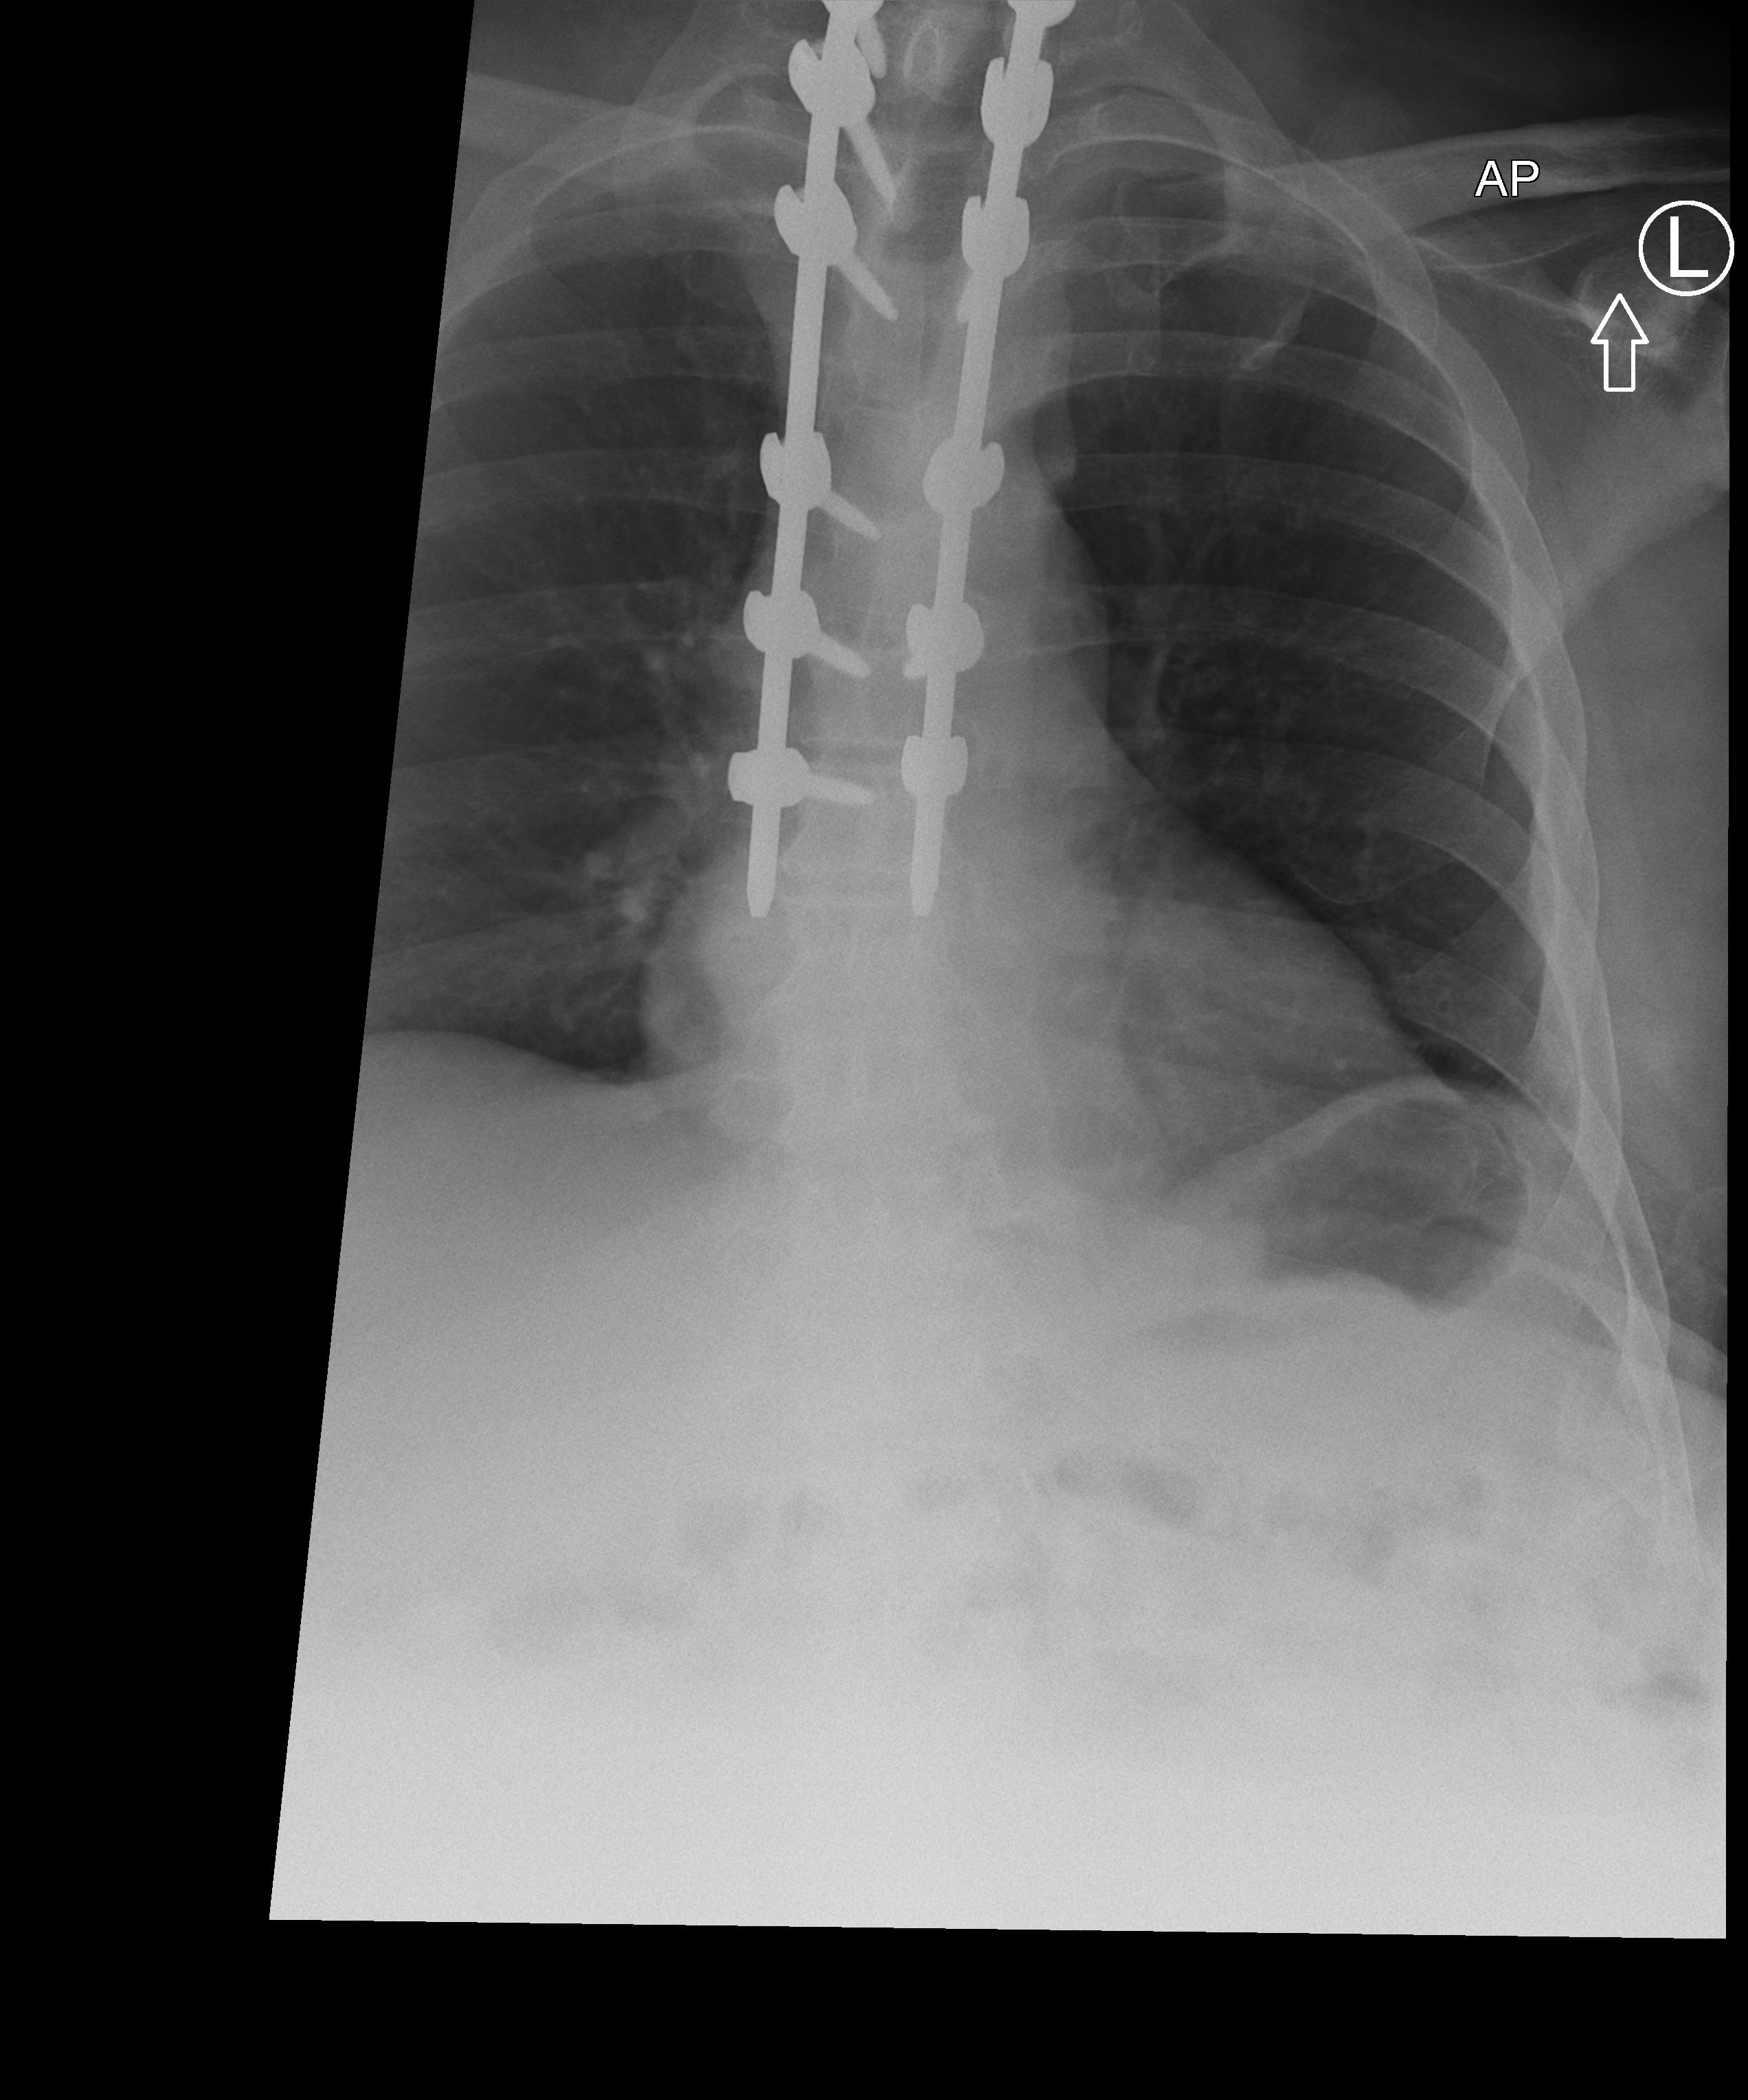
View: AP
Implant manufacturer: medtronic solera